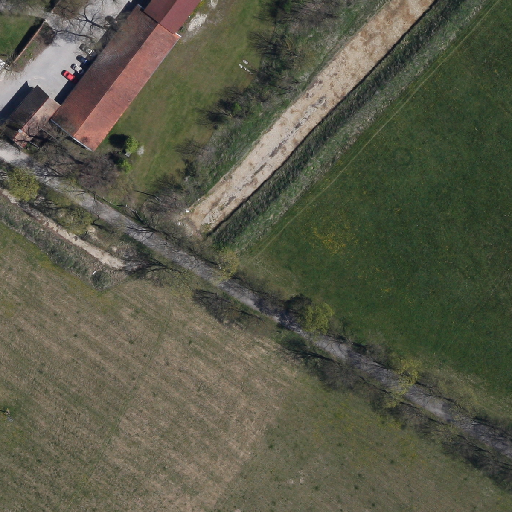
Referring expression: road